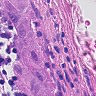
Metastatic tissue present: yes